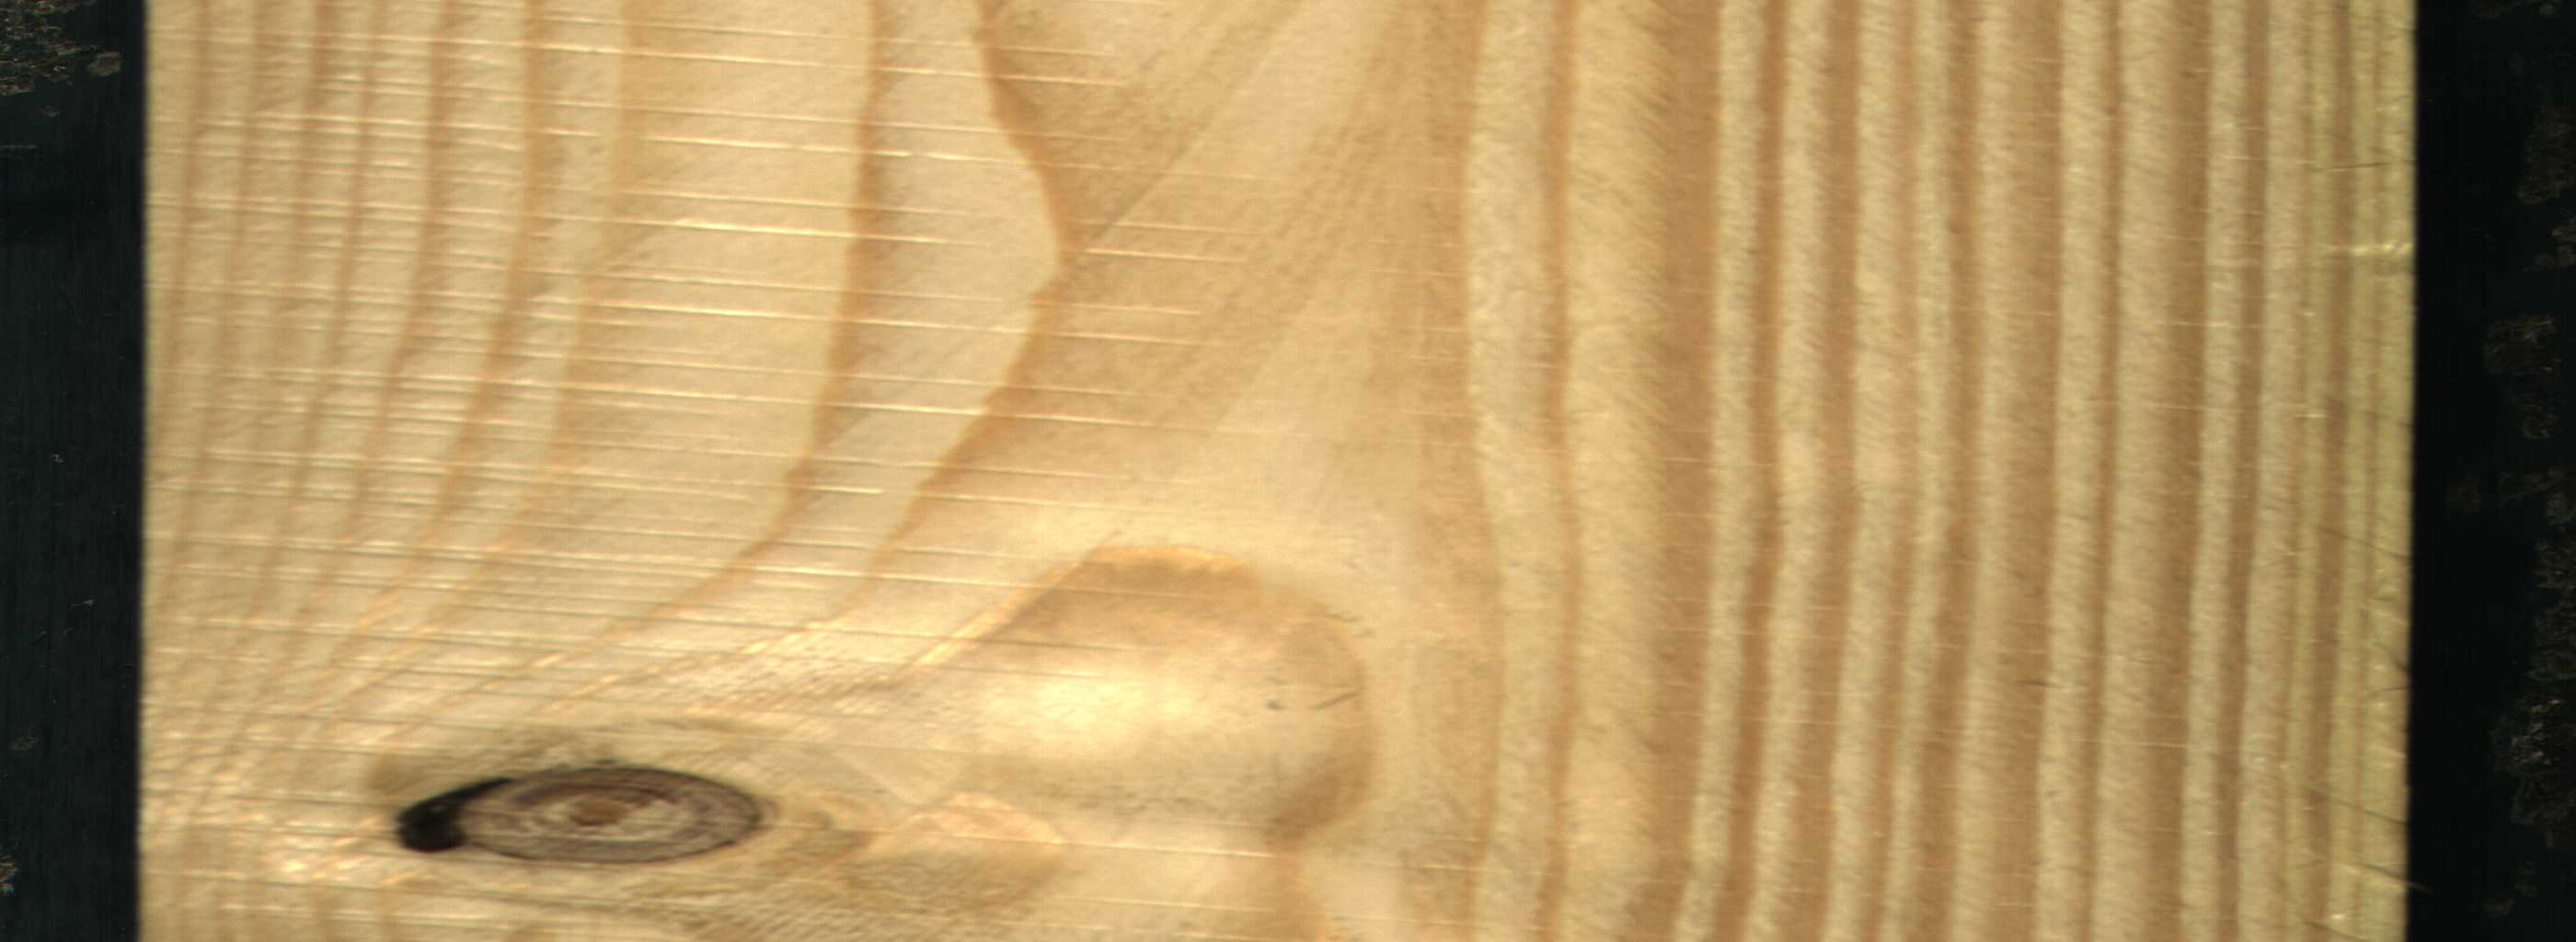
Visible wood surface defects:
Dead_Knot